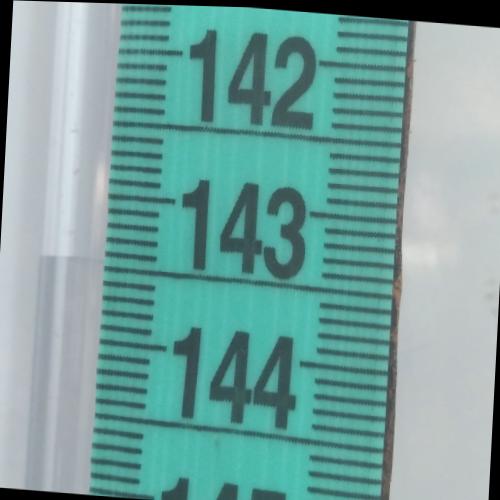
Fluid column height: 143.5 cm